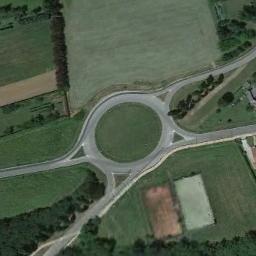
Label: roundabout